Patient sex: F
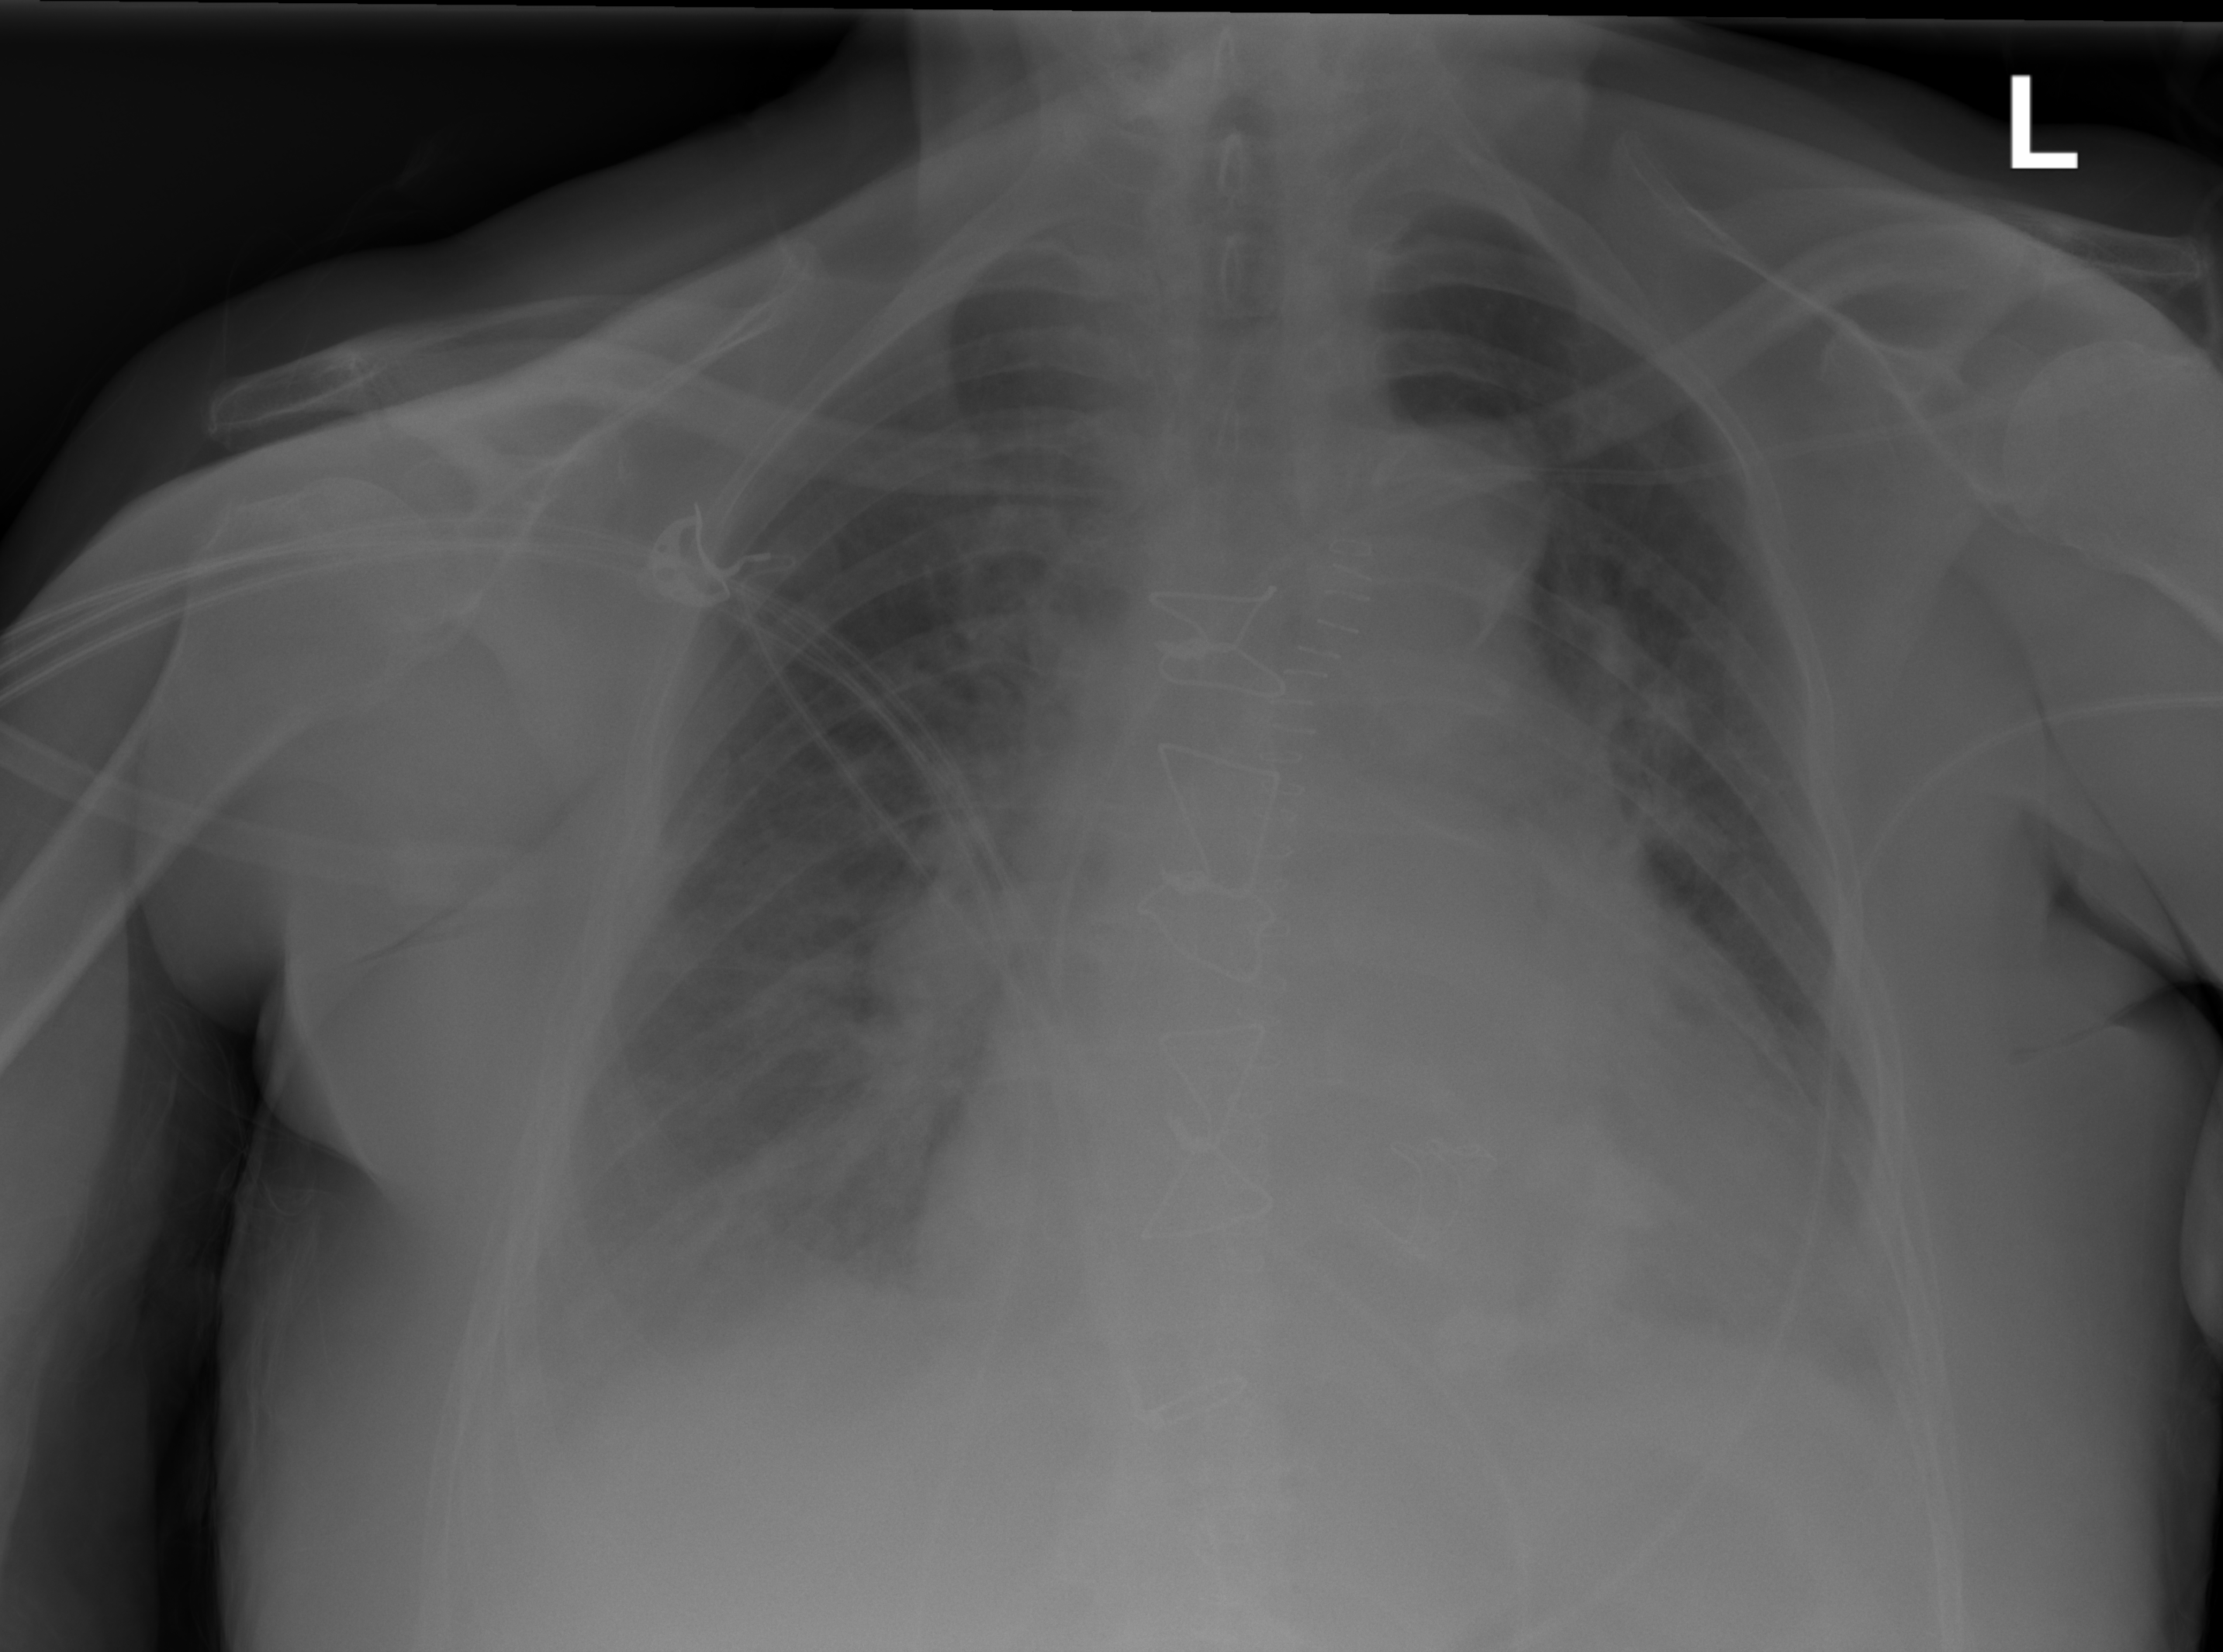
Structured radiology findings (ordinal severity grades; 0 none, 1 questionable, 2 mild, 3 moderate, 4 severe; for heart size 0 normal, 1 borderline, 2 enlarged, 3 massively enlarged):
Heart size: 3
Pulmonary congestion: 2
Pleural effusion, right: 2
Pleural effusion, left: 2
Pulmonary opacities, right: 2
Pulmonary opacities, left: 2
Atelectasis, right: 2
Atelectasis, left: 2